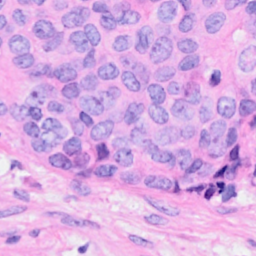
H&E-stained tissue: Breast